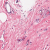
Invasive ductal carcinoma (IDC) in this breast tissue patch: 0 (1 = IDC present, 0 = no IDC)